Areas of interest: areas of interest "Gas Station"
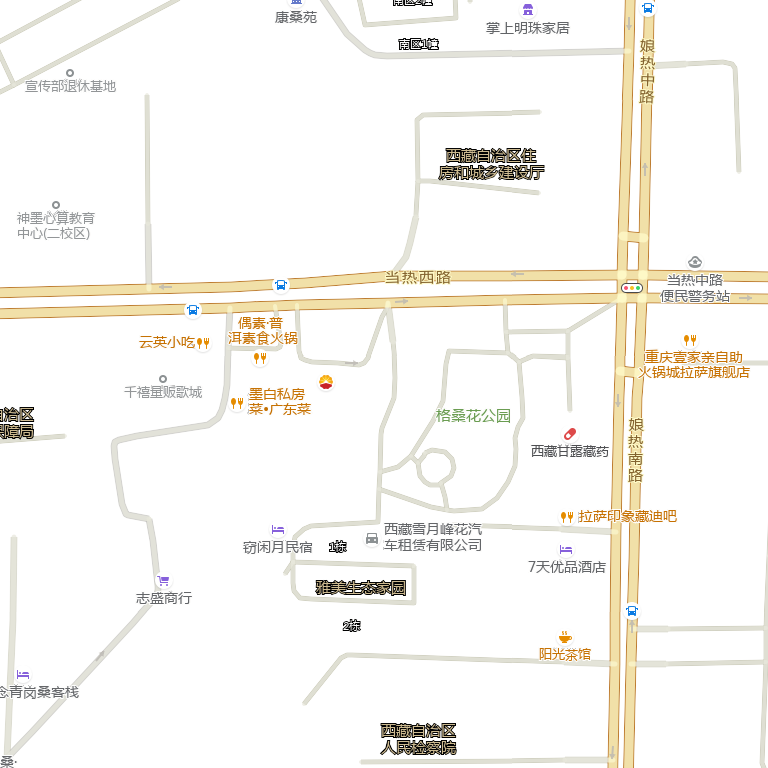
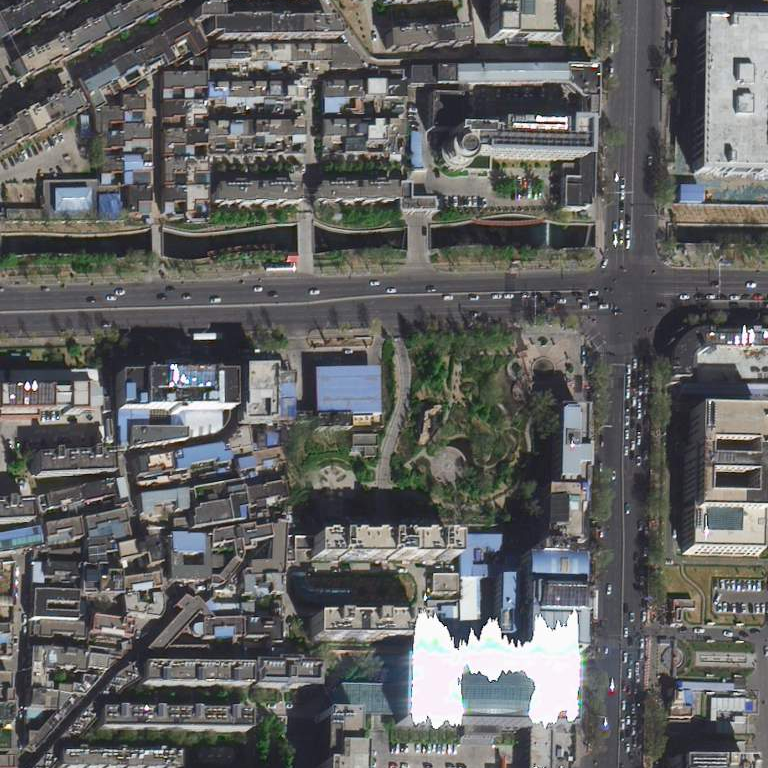